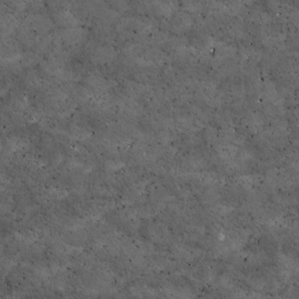
Label: non_frost